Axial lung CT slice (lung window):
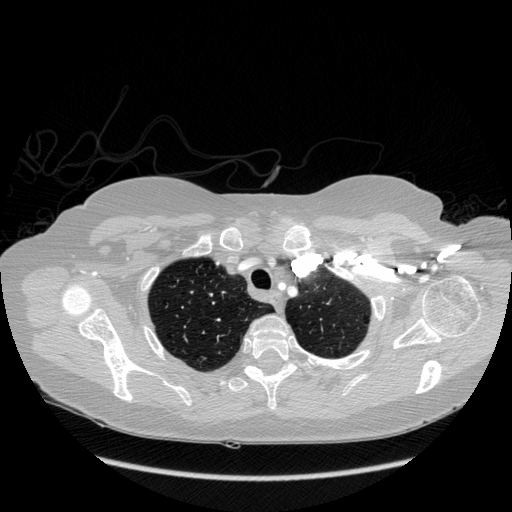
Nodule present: no